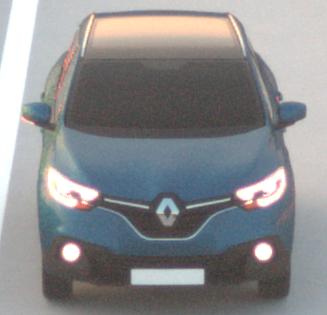
Make: Renault
Model: Kadjar ENERGY TCe 130
Detailed model: Kadjar
Model produced from: 2015/05
Model produced until: 2018/08
Doors: 5
Color: blue
Road condition: dry road
Daytime: sunrise or sunset
Contrast: medium contrast